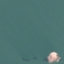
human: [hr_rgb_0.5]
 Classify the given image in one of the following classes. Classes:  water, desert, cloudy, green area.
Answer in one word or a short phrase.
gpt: water